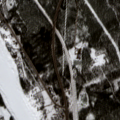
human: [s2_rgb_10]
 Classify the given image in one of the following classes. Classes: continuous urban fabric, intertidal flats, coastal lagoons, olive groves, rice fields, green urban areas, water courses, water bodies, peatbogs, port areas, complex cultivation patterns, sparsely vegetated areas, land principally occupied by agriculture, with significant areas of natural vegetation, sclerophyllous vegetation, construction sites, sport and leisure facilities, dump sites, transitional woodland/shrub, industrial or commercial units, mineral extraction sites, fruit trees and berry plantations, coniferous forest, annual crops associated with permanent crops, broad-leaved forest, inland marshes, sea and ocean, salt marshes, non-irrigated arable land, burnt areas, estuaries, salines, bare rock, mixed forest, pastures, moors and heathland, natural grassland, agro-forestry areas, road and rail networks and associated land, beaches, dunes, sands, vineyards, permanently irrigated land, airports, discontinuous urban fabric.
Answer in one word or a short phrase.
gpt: discontinuous urban fabric, coniferous forest, mixed forest, transitional woodland/shrub, water courses